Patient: sex F, age 59
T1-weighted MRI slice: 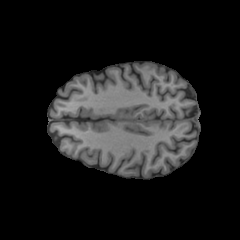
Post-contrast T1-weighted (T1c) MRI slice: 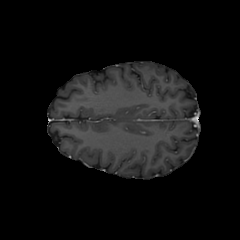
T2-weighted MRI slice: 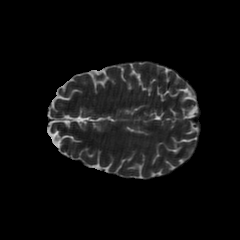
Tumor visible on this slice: no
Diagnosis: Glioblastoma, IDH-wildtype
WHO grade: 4